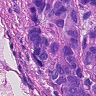
Metastatic tissue present: yes